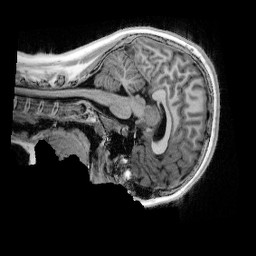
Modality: UNIT1_denoised
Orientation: sagittal
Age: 13
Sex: female
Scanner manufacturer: siemens
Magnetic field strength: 3 T
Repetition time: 4 s
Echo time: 0.00303 s